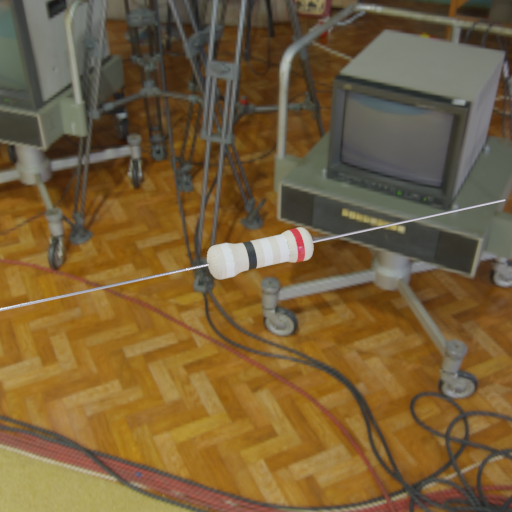
Resistor colour bands (in order): white, black, white, white, red